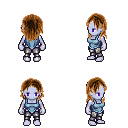
a pixel art fantasy rpg character, female body template, dark elf, purple skin, blue vest, metal pants, brown long hairstyle, four views (front, back, left, right), 2x2 character sprite sheet, small pixel art, hard edges, no anti-aliasing